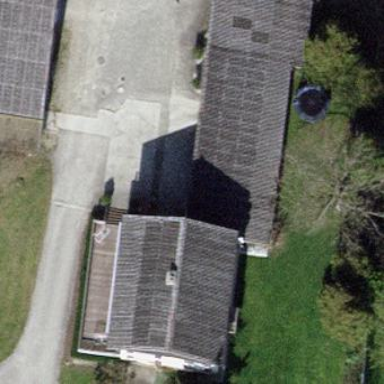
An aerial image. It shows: Farmhouse with quadruple saltbox-shaped roof.